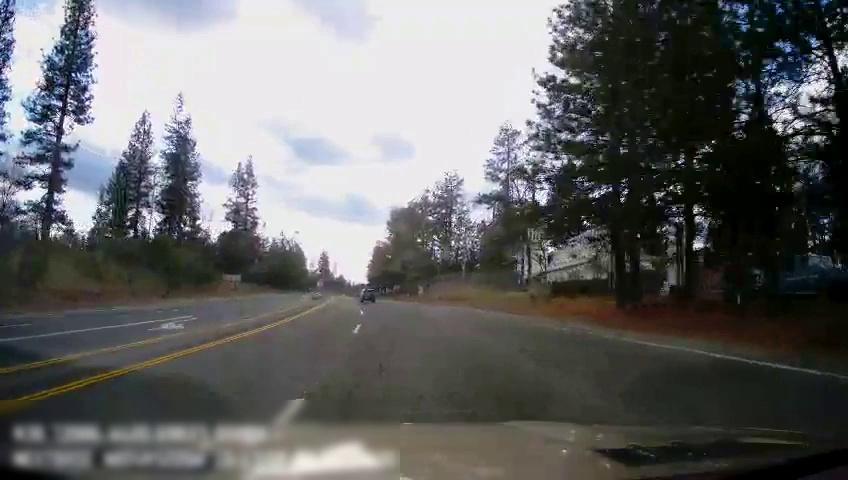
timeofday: Day
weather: Cloudy
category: Drivable Space
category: Vehicles | SUV
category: Lanes | Alternate Lane
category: Lanes | Opposite Lane
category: Lanes | Alternate Lane
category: Lanes | Opposite Lane
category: Lanes | Current Lane
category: Lanes | Alternate Lane